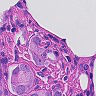
Metastatic tissue present: yes